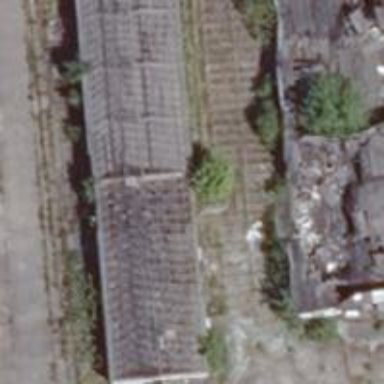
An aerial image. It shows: Ruins of building.